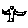
Label: bird